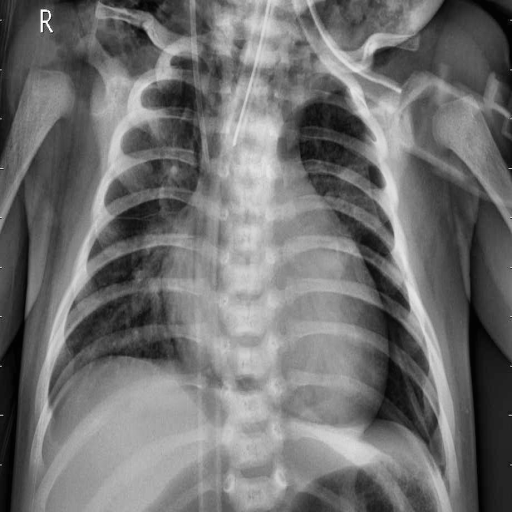
Finding: PNEUMONIA